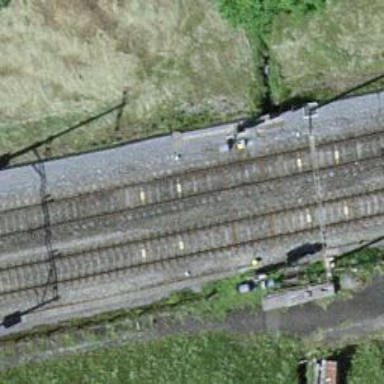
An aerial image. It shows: Single-track railway with electrified contact lines.